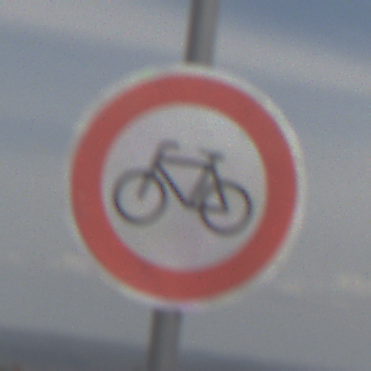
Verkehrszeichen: VerbotRadverkehr
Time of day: Midday
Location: Outdoor (Nature)
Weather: PartlyCloudy
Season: NotSpecified
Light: Natural